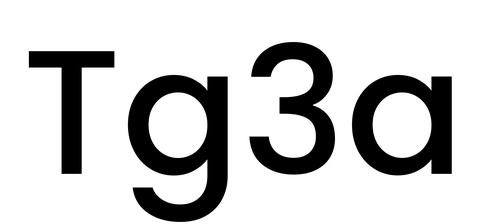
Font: Poppins-Medium